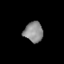
Tissue: lung
Cell type: Endothelial cells
Senescence score: 0.1865
Nuclear area (px): 375
Mean DAPI intensity: 141.133